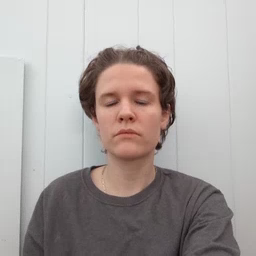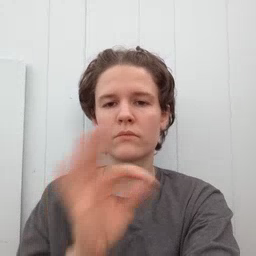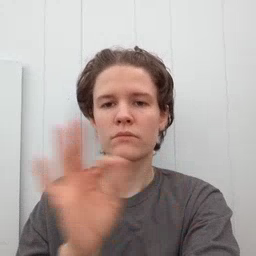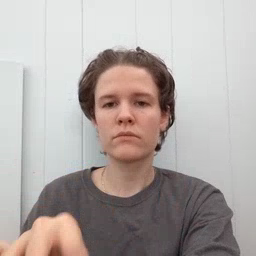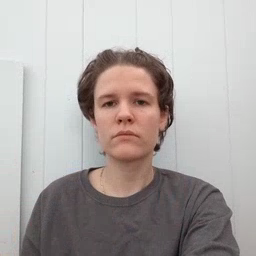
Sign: frenchfries